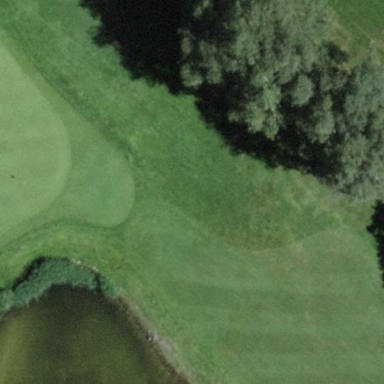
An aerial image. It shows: Golf fairway surrounded by grass.